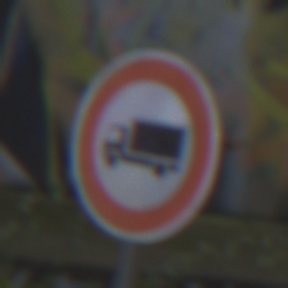
Verkehrszeichen: VerbotFuerKraftfahrzeugeUeberDreiKommaFuenfTonnen
Umgebung: Outdoor, Urban
Tageszeit: MorningAfternoon
Wetter: PartlyCloudy
Licht: Natural
Jahreszeit: NotSpecified
Kontrast: LowContrast